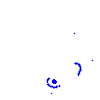
Particle: pion